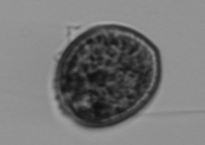
Label: Prorocentrum